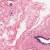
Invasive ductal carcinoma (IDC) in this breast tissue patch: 0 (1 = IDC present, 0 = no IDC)